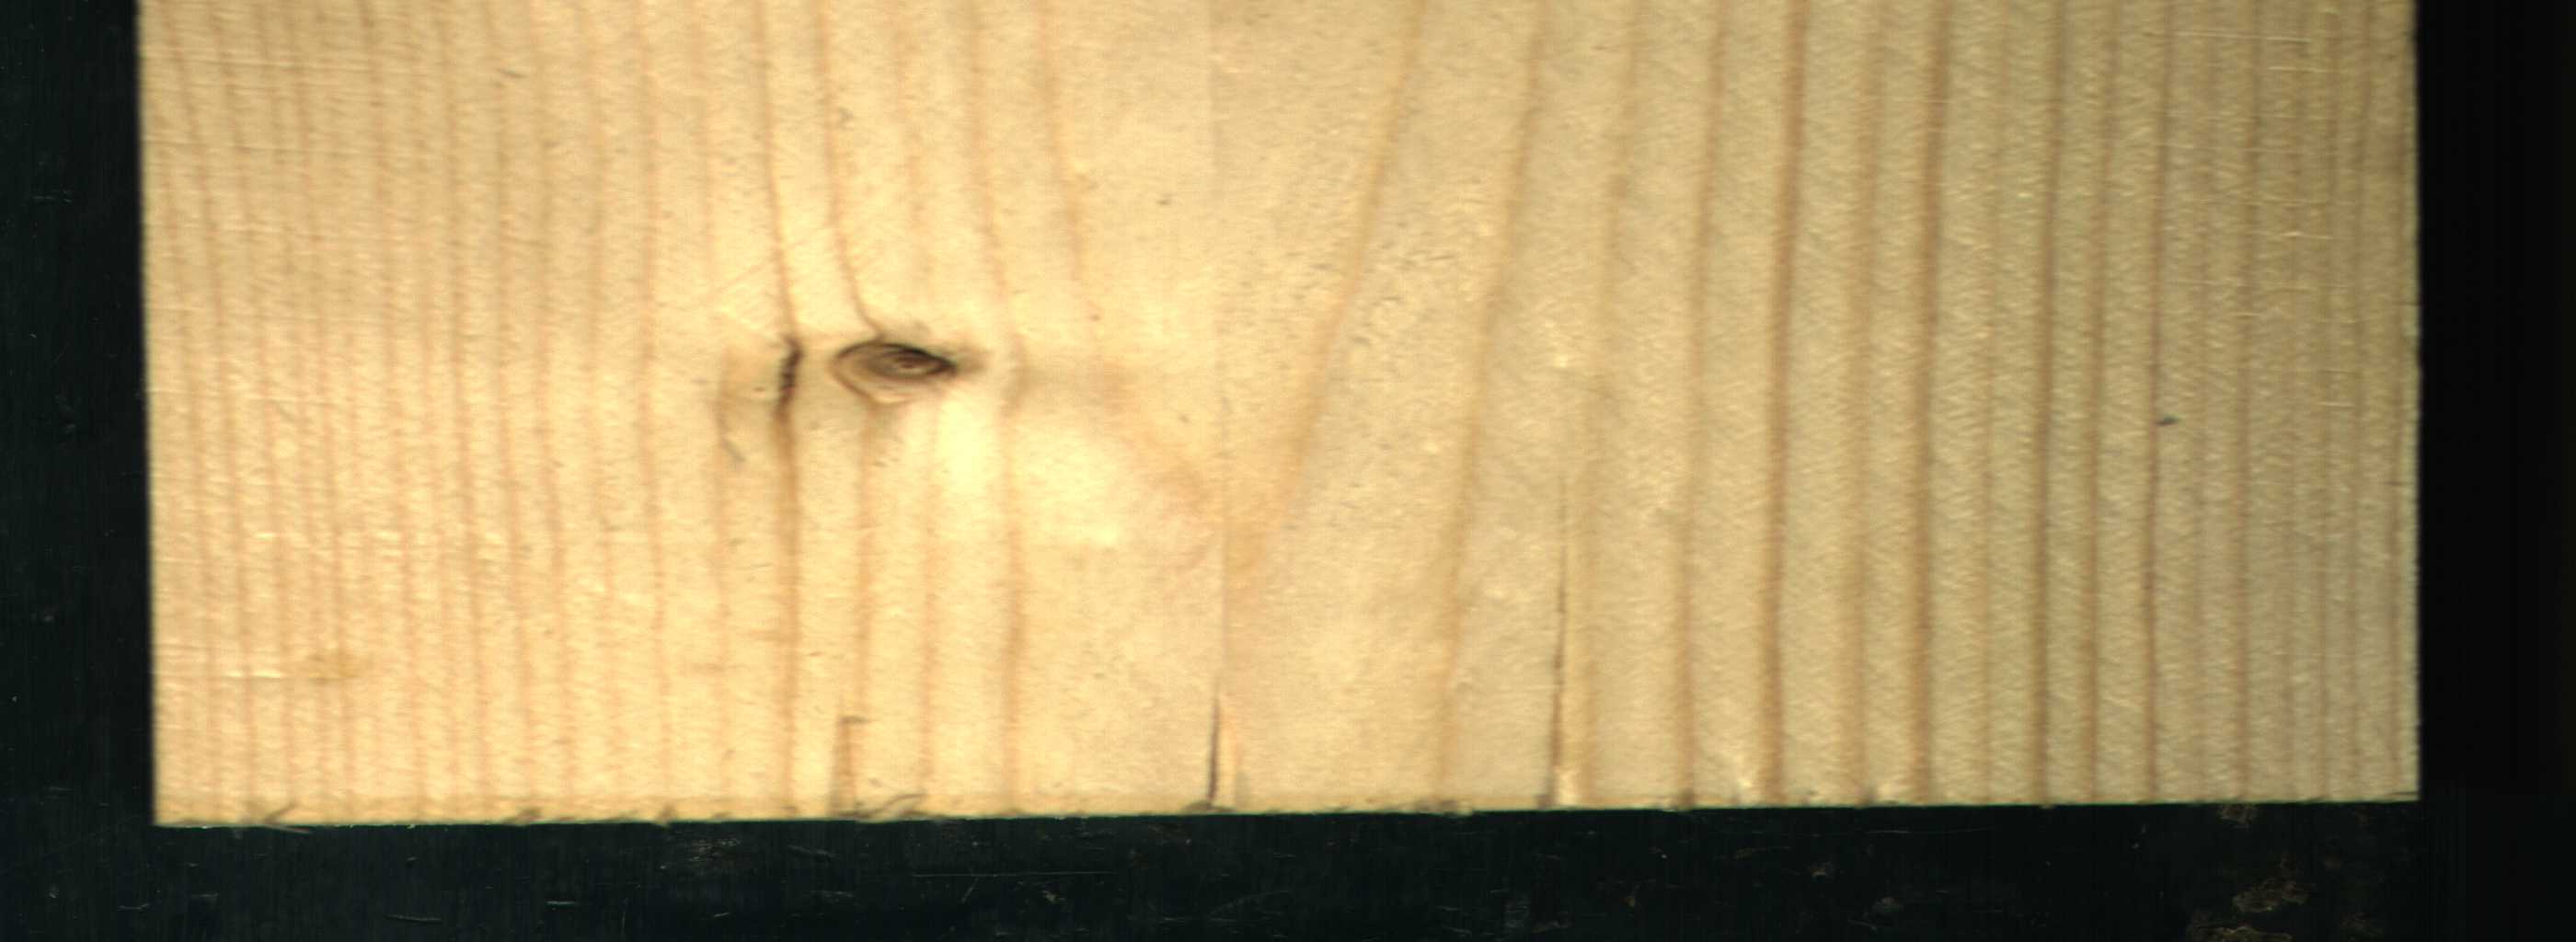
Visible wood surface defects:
resin
Dead_Knot